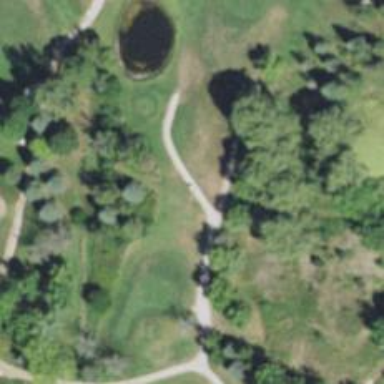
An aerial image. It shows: Path for both road and golf.